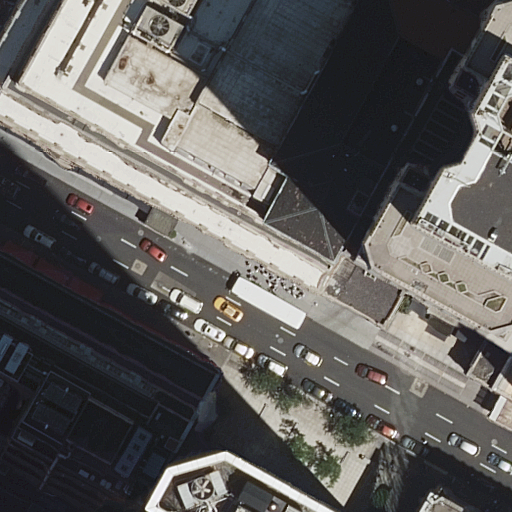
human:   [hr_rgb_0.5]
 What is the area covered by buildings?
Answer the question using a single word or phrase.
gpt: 7312m2

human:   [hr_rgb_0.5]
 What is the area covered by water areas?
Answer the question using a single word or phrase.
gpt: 0m2

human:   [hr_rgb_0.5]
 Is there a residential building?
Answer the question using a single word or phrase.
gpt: yes

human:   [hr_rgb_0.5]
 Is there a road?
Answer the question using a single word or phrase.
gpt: yes

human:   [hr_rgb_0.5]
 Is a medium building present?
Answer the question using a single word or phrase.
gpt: yes

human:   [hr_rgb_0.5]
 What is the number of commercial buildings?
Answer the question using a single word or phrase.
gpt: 2

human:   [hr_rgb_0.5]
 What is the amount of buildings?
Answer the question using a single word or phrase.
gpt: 8

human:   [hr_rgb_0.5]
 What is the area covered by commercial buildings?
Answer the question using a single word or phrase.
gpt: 1551m2

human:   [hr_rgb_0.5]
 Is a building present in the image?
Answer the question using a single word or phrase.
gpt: yes

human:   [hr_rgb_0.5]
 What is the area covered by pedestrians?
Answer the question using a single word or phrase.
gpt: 1156m2

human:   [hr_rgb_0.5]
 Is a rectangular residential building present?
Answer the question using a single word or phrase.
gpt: yes

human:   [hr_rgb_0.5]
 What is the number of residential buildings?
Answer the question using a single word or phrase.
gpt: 6

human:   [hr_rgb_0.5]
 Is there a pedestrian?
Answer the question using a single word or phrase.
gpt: yes

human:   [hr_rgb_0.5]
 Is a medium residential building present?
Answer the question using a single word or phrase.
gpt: yes

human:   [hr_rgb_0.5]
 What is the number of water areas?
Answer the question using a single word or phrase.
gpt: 0

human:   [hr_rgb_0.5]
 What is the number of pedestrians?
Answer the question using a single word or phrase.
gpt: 1

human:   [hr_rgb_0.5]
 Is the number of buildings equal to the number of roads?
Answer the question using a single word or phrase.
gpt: no

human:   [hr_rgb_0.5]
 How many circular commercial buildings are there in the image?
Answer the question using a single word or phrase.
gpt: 0

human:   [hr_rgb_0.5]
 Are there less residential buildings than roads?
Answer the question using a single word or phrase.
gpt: no

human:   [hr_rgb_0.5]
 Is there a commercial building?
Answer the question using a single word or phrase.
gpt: yes

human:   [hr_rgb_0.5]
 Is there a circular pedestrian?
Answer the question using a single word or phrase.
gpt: no

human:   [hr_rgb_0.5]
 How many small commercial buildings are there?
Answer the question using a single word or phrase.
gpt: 0

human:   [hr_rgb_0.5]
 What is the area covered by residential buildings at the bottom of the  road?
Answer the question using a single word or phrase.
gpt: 68m2

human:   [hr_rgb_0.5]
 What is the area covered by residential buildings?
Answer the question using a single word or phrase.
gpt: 5761m2

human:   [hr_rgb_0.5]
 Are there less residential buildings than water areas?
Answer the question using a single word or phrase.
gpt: no

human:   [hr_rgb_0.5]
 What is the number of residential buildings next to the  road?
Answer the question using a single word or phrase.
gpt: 6

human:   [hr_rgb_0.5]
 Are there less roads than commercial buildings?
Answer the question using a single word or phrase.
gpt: yes

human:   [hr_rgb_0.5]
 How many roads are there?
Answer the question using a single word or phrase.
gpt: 1

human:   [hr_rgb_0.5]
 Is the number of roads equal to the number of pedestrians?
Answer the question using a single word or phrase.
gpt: yes

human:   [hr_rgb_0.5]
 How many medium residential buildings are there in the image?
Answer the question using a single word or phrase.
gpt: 1

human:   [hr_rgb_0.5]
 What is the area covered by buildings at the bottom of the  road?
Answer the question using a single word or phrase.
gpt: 350m2

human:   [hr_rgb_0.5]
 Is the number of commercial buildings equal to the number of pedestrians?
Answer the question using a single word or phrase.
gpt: no

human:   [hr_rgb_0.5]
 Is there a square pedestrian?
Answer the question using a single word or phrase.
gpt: no

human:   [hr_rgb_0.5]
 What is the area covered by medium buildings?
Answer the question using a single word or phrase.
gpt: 766m2

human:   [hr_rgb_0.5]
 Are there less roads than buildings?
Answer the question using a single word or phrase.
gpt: yes

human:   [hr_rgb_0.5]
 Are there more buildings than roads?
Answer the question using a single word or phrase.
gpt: yes

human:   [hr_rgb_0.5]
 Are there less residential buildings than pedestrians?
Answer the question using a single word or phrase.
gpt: no

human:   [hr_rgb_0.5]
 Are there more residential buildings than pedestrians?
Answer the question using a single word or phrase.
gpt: yes

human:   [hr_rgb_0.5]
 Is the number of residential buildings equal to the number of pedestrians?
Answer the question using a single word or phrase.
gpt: no

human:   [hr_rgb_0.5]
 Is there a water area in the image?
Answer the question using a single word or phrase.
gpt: no

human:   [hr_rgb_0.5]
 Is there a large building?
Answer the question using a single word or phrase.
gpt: yes

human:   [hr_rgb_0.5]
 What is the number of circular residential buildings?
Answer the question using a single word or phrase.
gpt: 0

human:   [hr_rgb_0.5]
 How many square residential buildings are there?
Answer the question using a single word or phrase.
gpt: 0

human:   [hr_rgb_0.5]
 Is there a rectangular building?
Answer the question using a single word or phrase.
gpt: yes

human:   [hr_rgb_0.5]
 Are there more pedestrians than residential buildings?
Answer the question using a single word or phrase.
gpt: no

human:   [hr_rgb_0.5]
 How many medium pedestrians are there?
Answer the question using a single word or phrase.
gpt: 0

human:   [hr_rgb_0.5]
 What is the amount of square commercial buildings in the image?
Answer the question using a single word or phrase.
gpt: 0

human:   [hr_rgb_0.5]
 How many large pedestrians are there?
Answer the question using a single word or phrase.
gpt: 1

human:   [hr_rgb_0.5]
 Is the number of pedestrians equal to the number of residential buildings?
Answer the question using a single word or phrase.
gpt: no

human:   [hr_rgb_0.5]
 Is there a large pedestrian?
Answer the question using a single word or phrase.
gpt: yes

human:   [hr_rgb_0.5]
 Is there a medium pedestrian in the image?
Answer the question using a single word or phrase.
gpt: no

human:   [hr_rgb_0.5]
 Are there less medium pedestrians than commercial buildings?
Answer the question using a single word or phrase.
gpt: yes

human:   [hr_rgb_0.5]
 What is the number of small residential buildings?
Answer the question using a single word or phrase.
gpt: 3

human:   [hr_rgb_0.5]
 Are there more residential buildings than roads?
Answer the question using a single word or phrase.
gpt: yes

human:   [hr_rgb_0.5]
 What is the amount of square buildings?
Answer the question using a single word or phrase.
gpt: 0

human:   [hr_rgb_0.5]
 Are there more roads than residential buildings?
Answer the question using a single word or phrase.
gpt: no

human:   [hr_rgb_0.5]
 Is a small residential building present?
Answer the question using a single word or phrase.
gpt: yes

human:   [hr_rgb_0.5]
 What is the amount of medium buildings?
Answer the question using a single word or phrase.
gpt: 2

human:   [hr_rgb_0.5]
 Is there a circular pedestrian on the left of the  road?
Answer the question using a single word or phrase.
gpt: no

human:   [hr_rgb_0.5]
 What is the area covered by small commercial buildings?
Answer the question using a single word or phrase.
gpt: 0m2

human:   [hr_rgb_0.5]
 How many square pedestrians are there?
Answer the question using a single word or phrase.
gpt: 0

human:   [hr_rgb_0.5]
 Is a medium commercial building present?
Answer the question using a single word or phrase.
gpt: yes

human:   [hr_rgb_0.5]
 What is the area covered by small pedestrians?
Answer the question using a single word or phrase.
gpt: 0m2

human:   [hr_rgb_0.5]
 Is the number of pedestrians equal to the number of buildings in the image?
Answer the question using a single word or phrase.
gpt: no